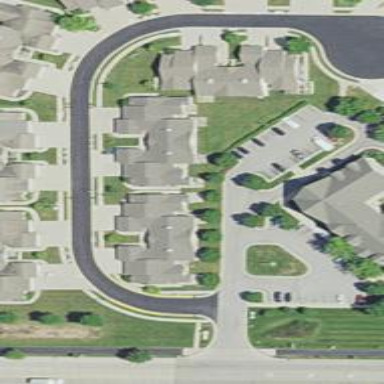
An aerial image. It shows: Retirement home situated in residential area.